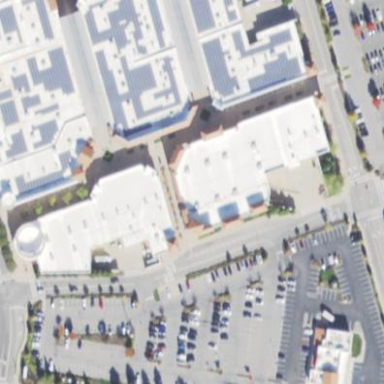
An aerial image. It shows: Commercial building.